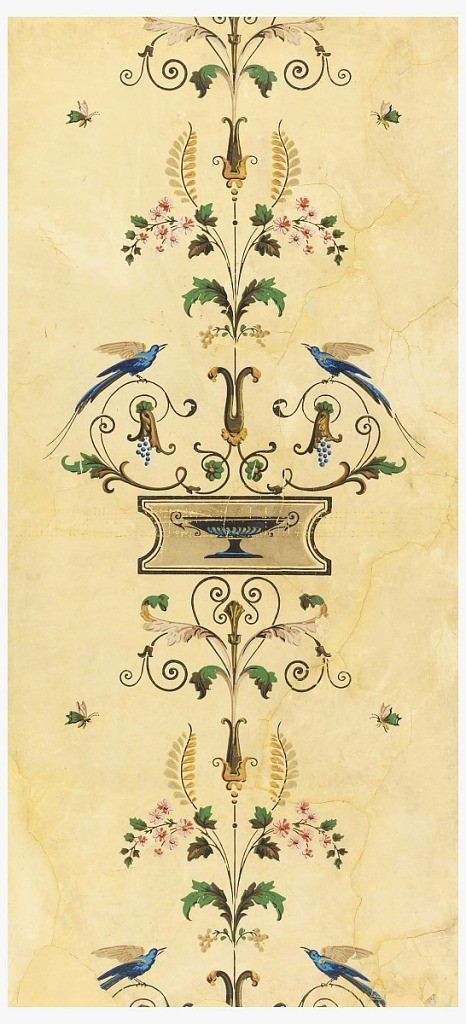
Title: Sidewall
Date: ca. 1800
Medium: Block-printed on handmade paper
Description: Vertical rectangle. Design repeating along vertical axis, of foliate and floral sprays and scrolls, with grapes and confronted blue birds. Cream field, with blues, greens, blacks and pinks.